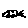
Label: car